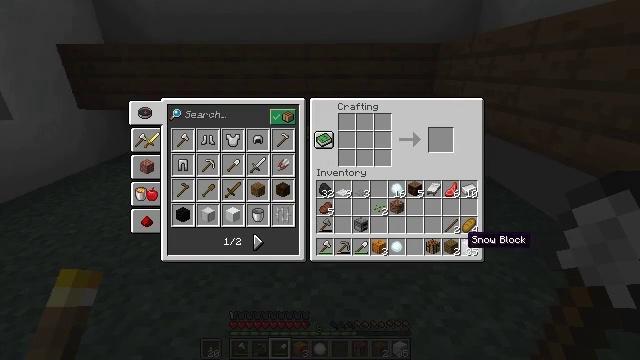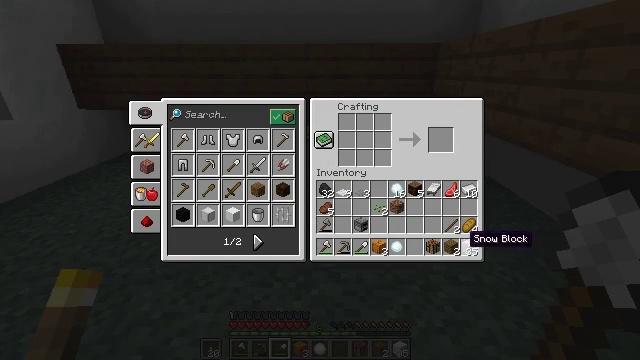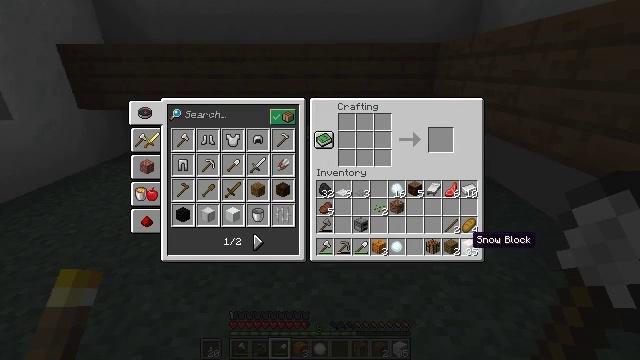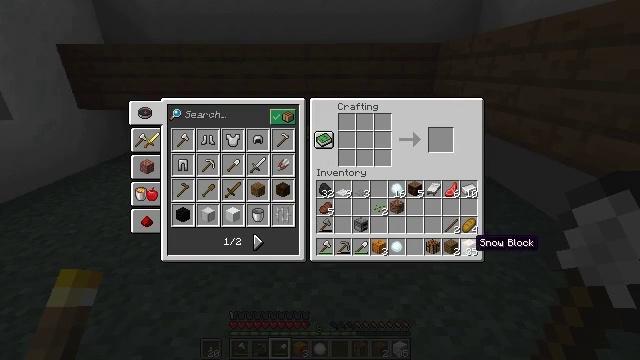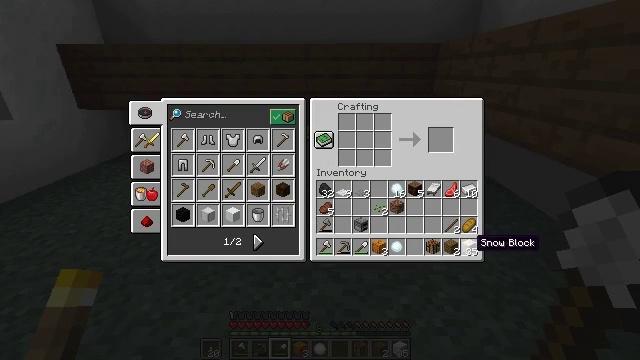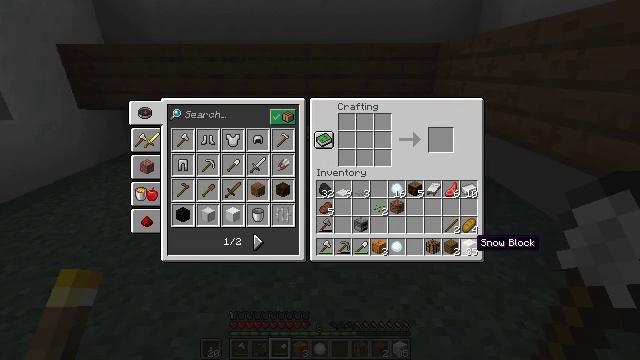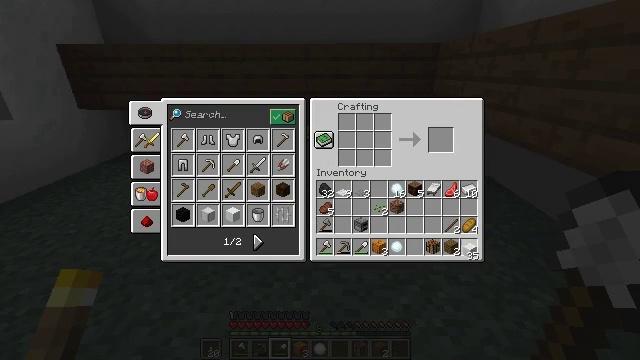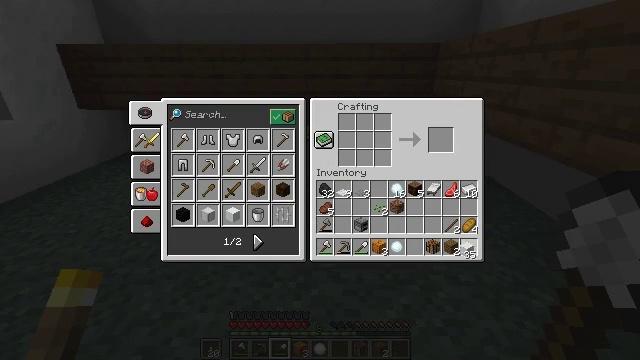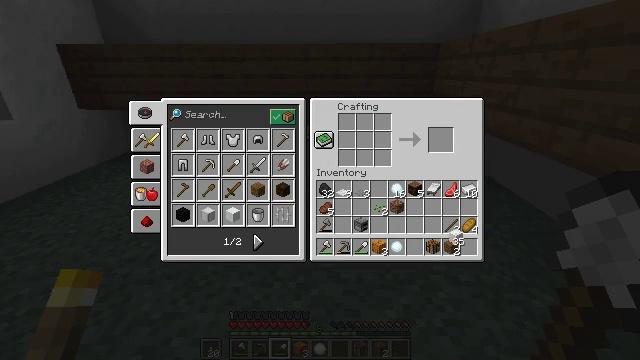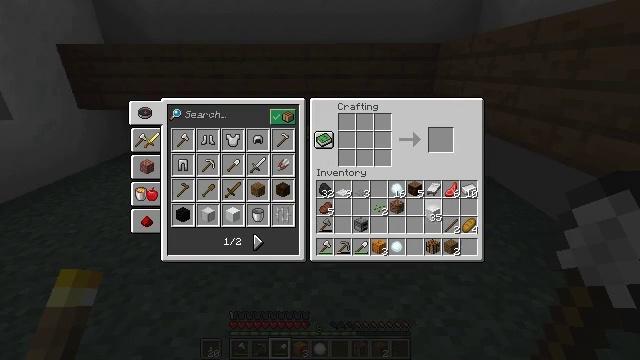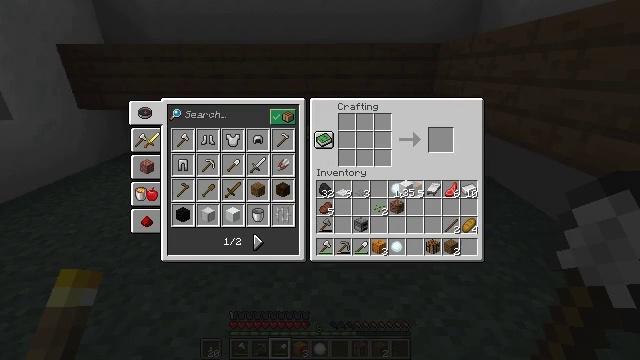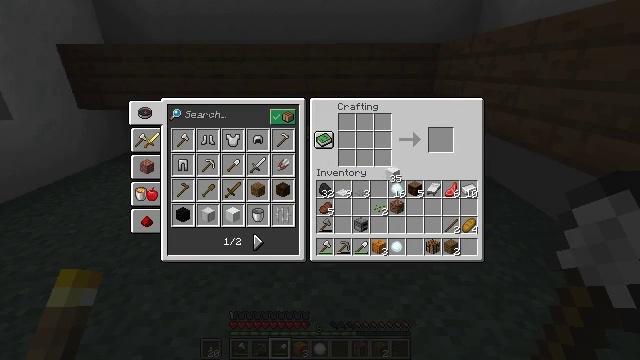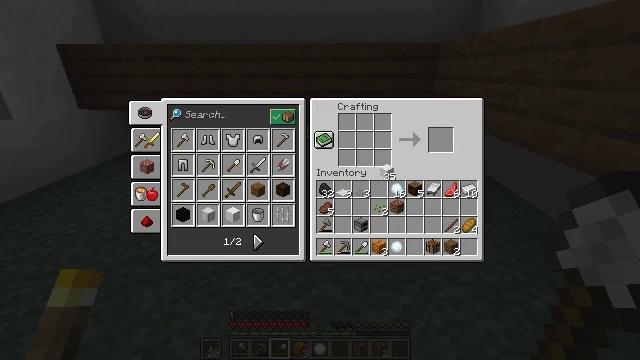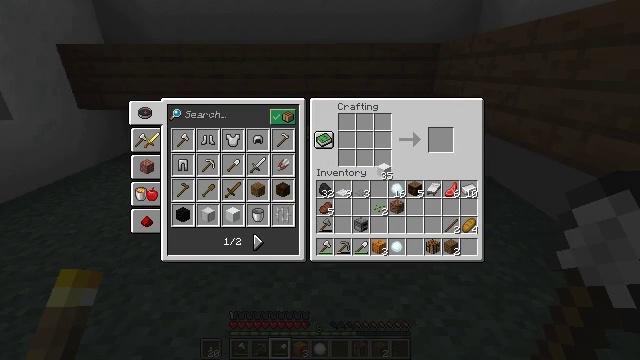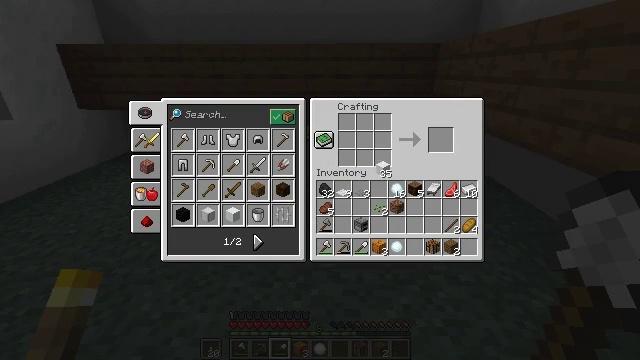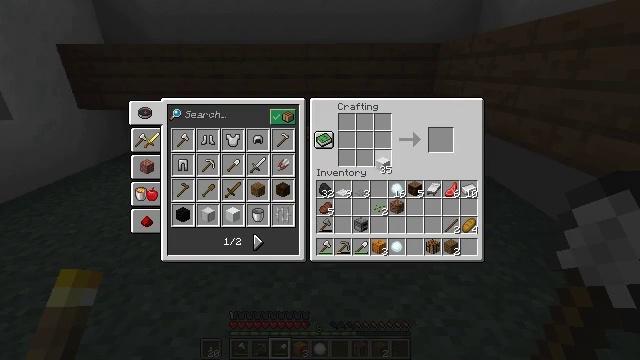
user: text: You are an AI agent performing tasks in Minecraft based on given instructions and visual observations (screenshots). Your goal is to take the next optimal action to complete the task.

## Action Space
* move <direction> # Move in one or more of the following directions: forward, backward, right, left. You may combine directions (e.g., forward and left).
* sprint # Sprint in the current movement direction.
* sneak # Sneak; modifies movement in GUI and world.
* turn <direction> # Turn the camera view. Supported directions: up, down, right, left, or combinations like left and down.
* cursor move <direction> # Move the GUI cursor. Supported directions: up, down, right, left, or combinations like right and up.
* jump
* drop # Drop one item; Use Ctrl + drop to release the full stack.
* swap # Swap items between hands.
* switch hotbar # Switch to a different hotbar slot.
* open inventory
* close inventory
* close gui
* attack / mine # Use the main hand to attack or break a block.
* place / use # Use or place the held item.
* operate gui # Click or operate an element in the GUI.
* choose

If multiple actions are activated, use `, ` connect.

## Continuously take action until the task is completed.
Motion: motion action
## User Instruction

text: Craft snow by using four snowballs.
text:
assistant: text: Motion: no_op
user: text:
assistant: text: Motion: no_op
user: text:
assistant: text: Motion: no_op
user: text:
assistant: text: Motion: no_op
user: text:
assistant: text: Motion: no_op
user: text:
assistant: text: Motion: operate gui
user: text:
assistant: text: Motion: operate gui
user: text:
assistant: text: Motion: cursor move left and up
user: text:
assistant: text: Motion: cursor move left and up
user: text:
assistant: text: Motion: cursor move left and up
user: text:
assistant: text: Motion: cursor move left and up
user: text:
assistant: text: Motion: no_op
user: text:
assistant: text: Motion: no_op
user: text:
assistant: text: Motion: no_op
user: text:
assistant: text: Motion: no_op
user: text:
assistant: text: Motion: no_op
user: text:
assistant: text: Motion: no_op
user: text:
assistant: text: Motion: no_op
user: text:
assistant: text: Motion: no_op
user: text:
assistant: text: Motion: no_op
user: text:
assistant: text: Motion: no_op
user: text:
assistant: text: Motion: no_op
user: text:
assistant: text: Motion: no_op
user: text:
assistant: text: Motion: operate gui
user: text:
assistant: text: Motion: operate gui
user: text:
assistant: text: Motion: operate gui
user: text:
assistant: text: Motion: cursor move left, operate gui
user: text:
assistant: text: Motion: cursor move left, operate gui
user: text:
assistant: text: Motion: operate gui
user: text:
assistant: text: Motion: operate gui